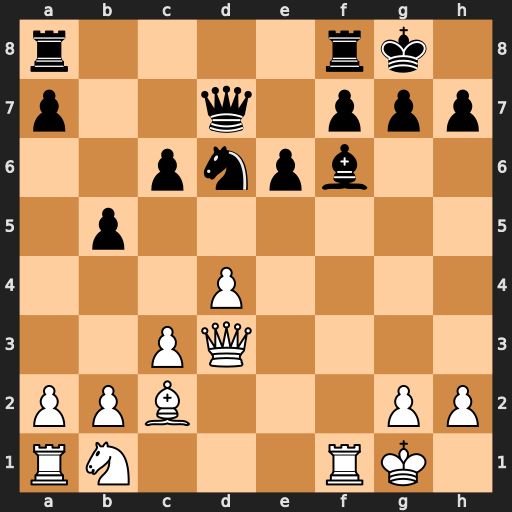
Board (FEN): r4rk1/p2q1ppp/2pnpb2/1p6/3P4/2PQ4/PPB3PP/RN3RK1
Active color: w
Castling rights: -
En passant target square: -
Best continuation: Qxh7#